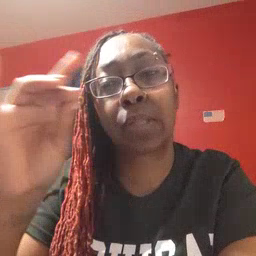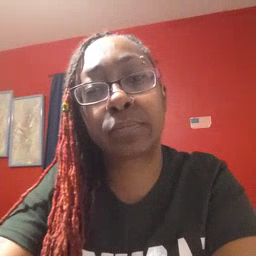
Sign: find